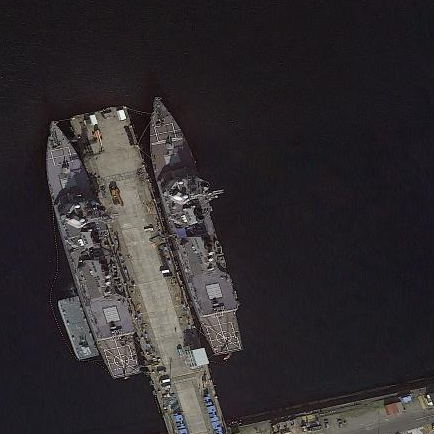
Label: destroyer